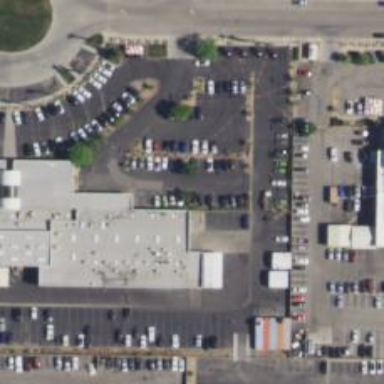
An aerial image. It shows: Commercial building used for car rental services.